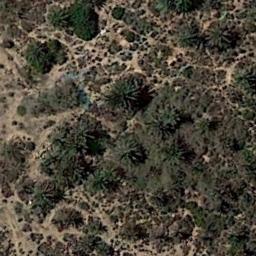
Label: chaparral